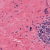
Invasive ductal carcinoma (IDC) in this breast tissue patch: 0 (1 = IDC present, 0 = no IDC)